Interaction volume radius: 10 \u00c5
Interaction volume height: 25 \u00c5
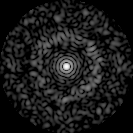
Disorder parameter: 0.8472